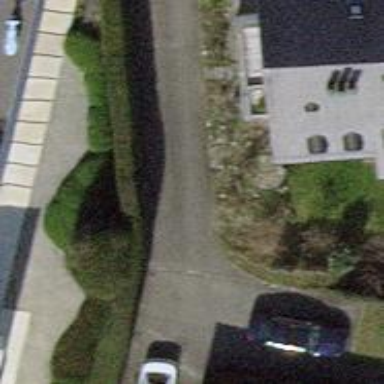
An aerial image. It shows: Hedge barrier.